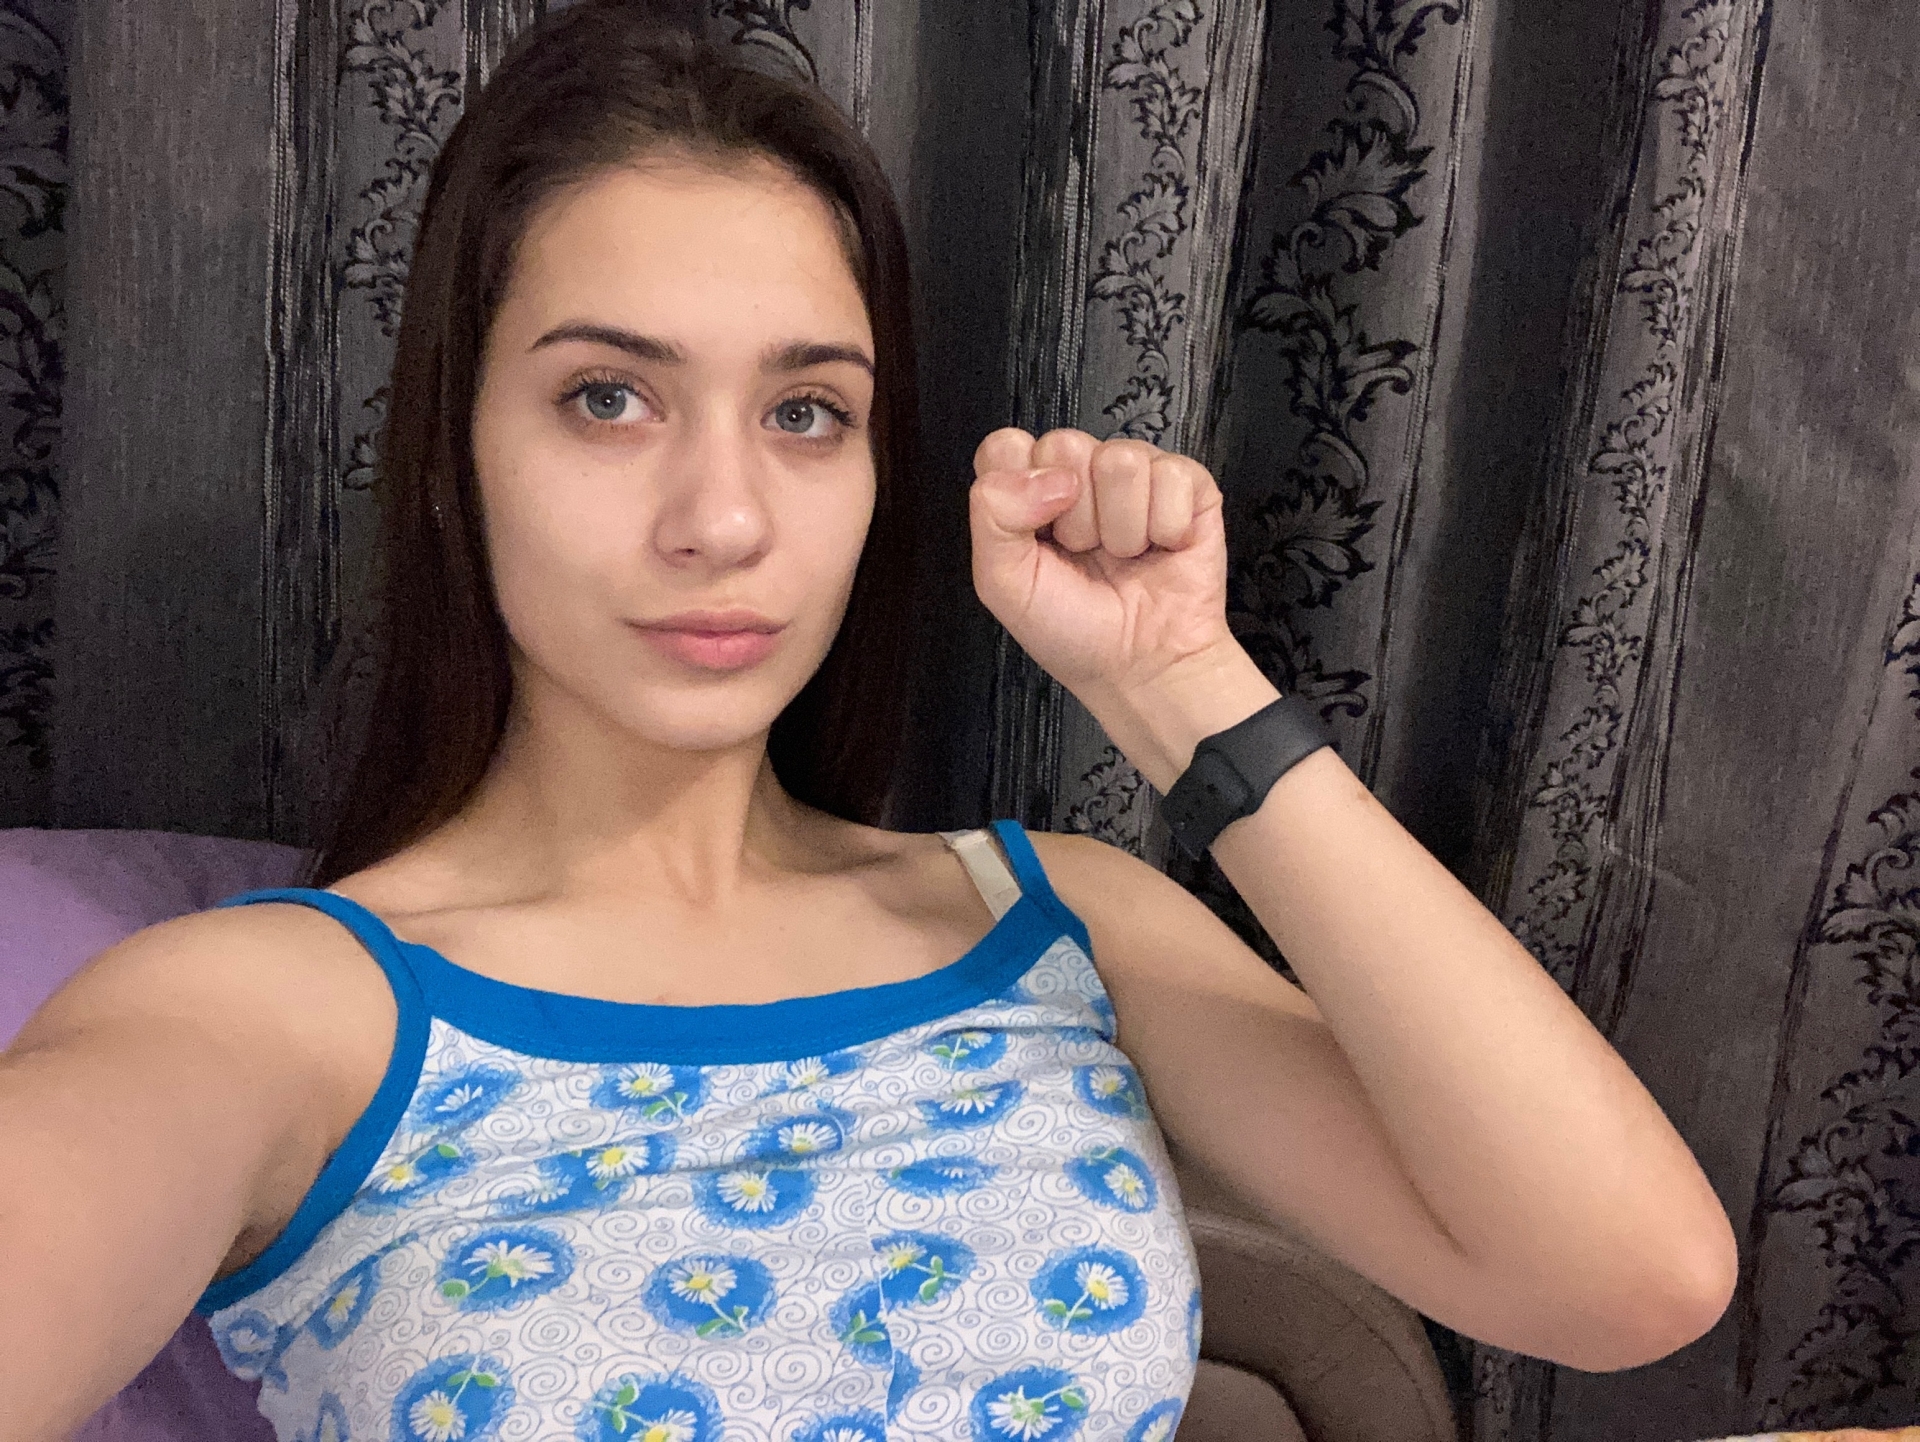
Label: clear